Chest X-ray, AP view. Patient: 60 years old, sex M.
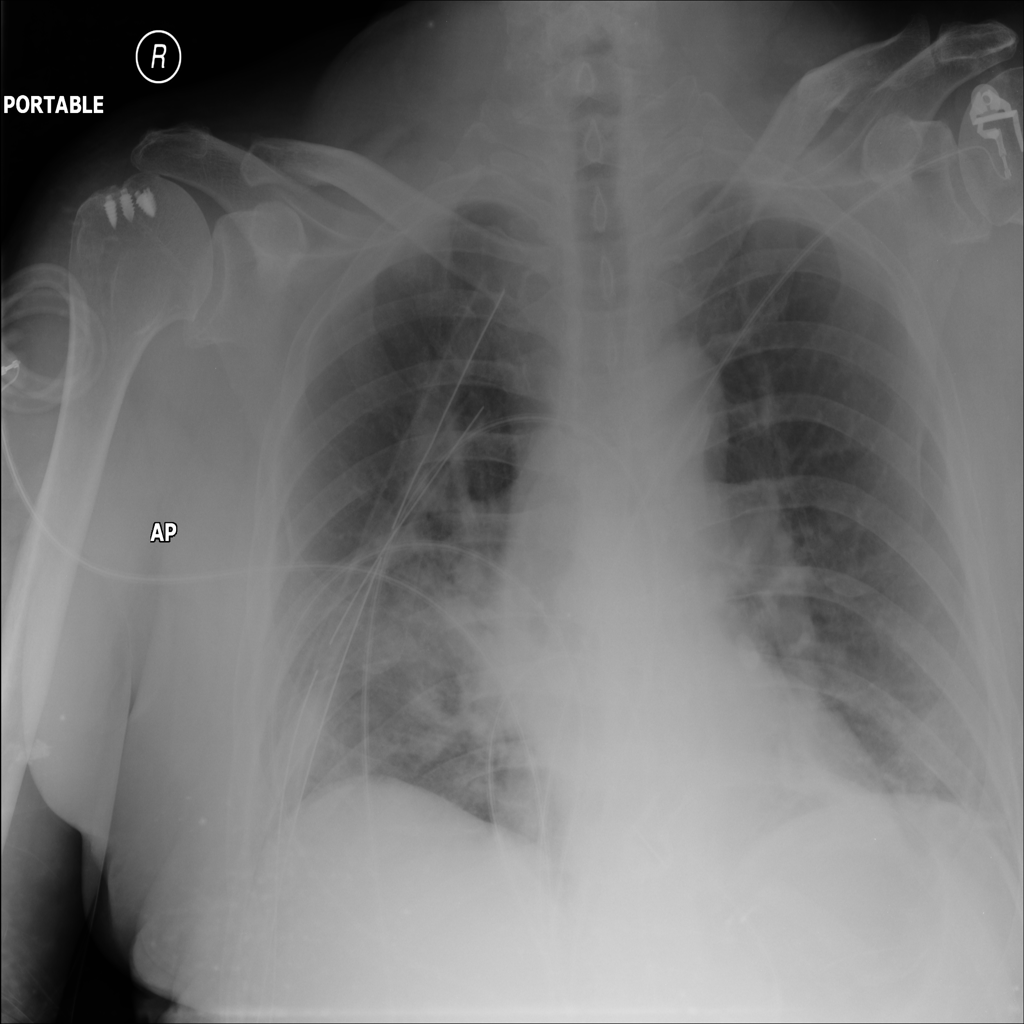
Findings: Atelectasis